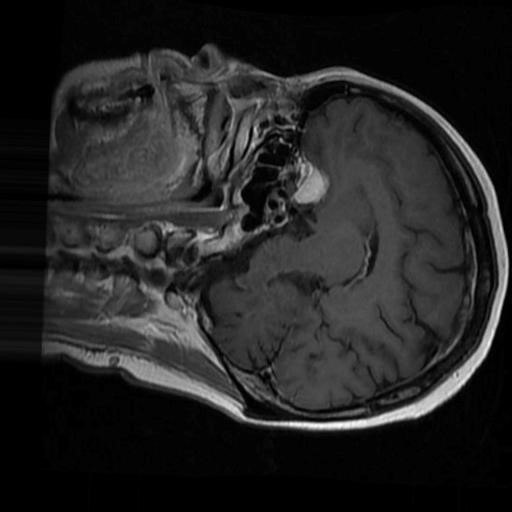
Label: brain_menin